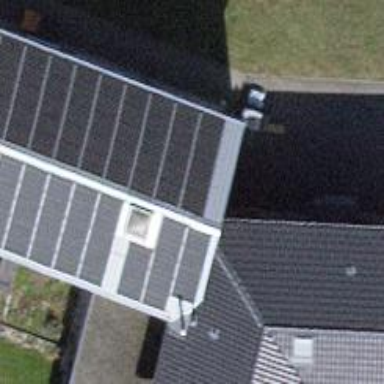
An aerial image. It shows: Solar power generator using photovoltaic panels.